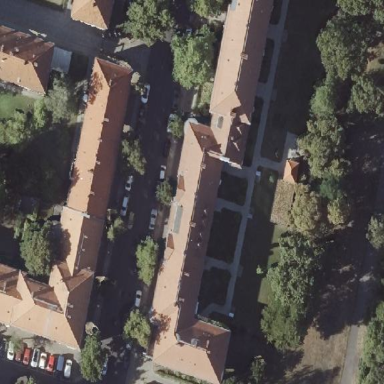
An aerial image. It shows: Hipped roof on residential building.